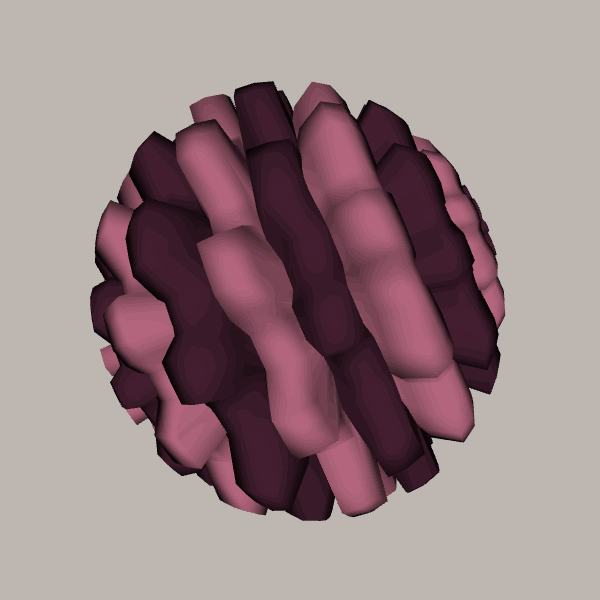
Background: light